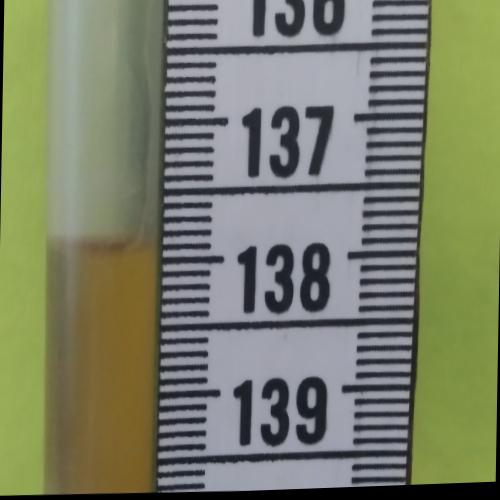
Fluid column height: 137.9 cm